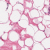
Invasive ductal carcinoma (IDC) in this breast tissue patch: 0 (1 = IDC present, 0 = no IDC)